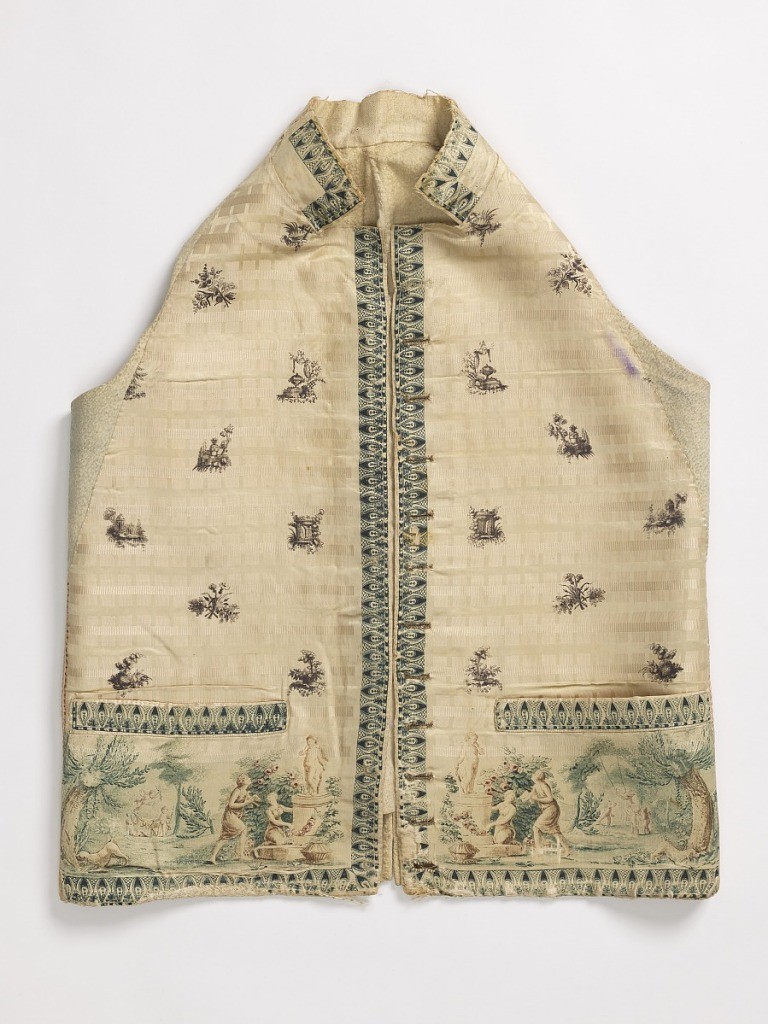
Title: Waistcoat
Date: late 18th–early 19th century
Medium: silk Technique: printed by engraved plate on satin weave
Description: Waistcoat of cream-white satin with a subtle striped pattern has a standing collar, straight bottom and straight pocket edges. Front is printed with detached motifs of Greco-Roman style rotundas, temples, urns, and floral motifs. Edges have a narrow border in a blue-green leaf pattern. Bottom scenes, beneath pockets, have young women adoring Cupid. Putti are also playing on a swing and preparing for a hunt with dogs, French horn and an arrow.